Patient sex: M
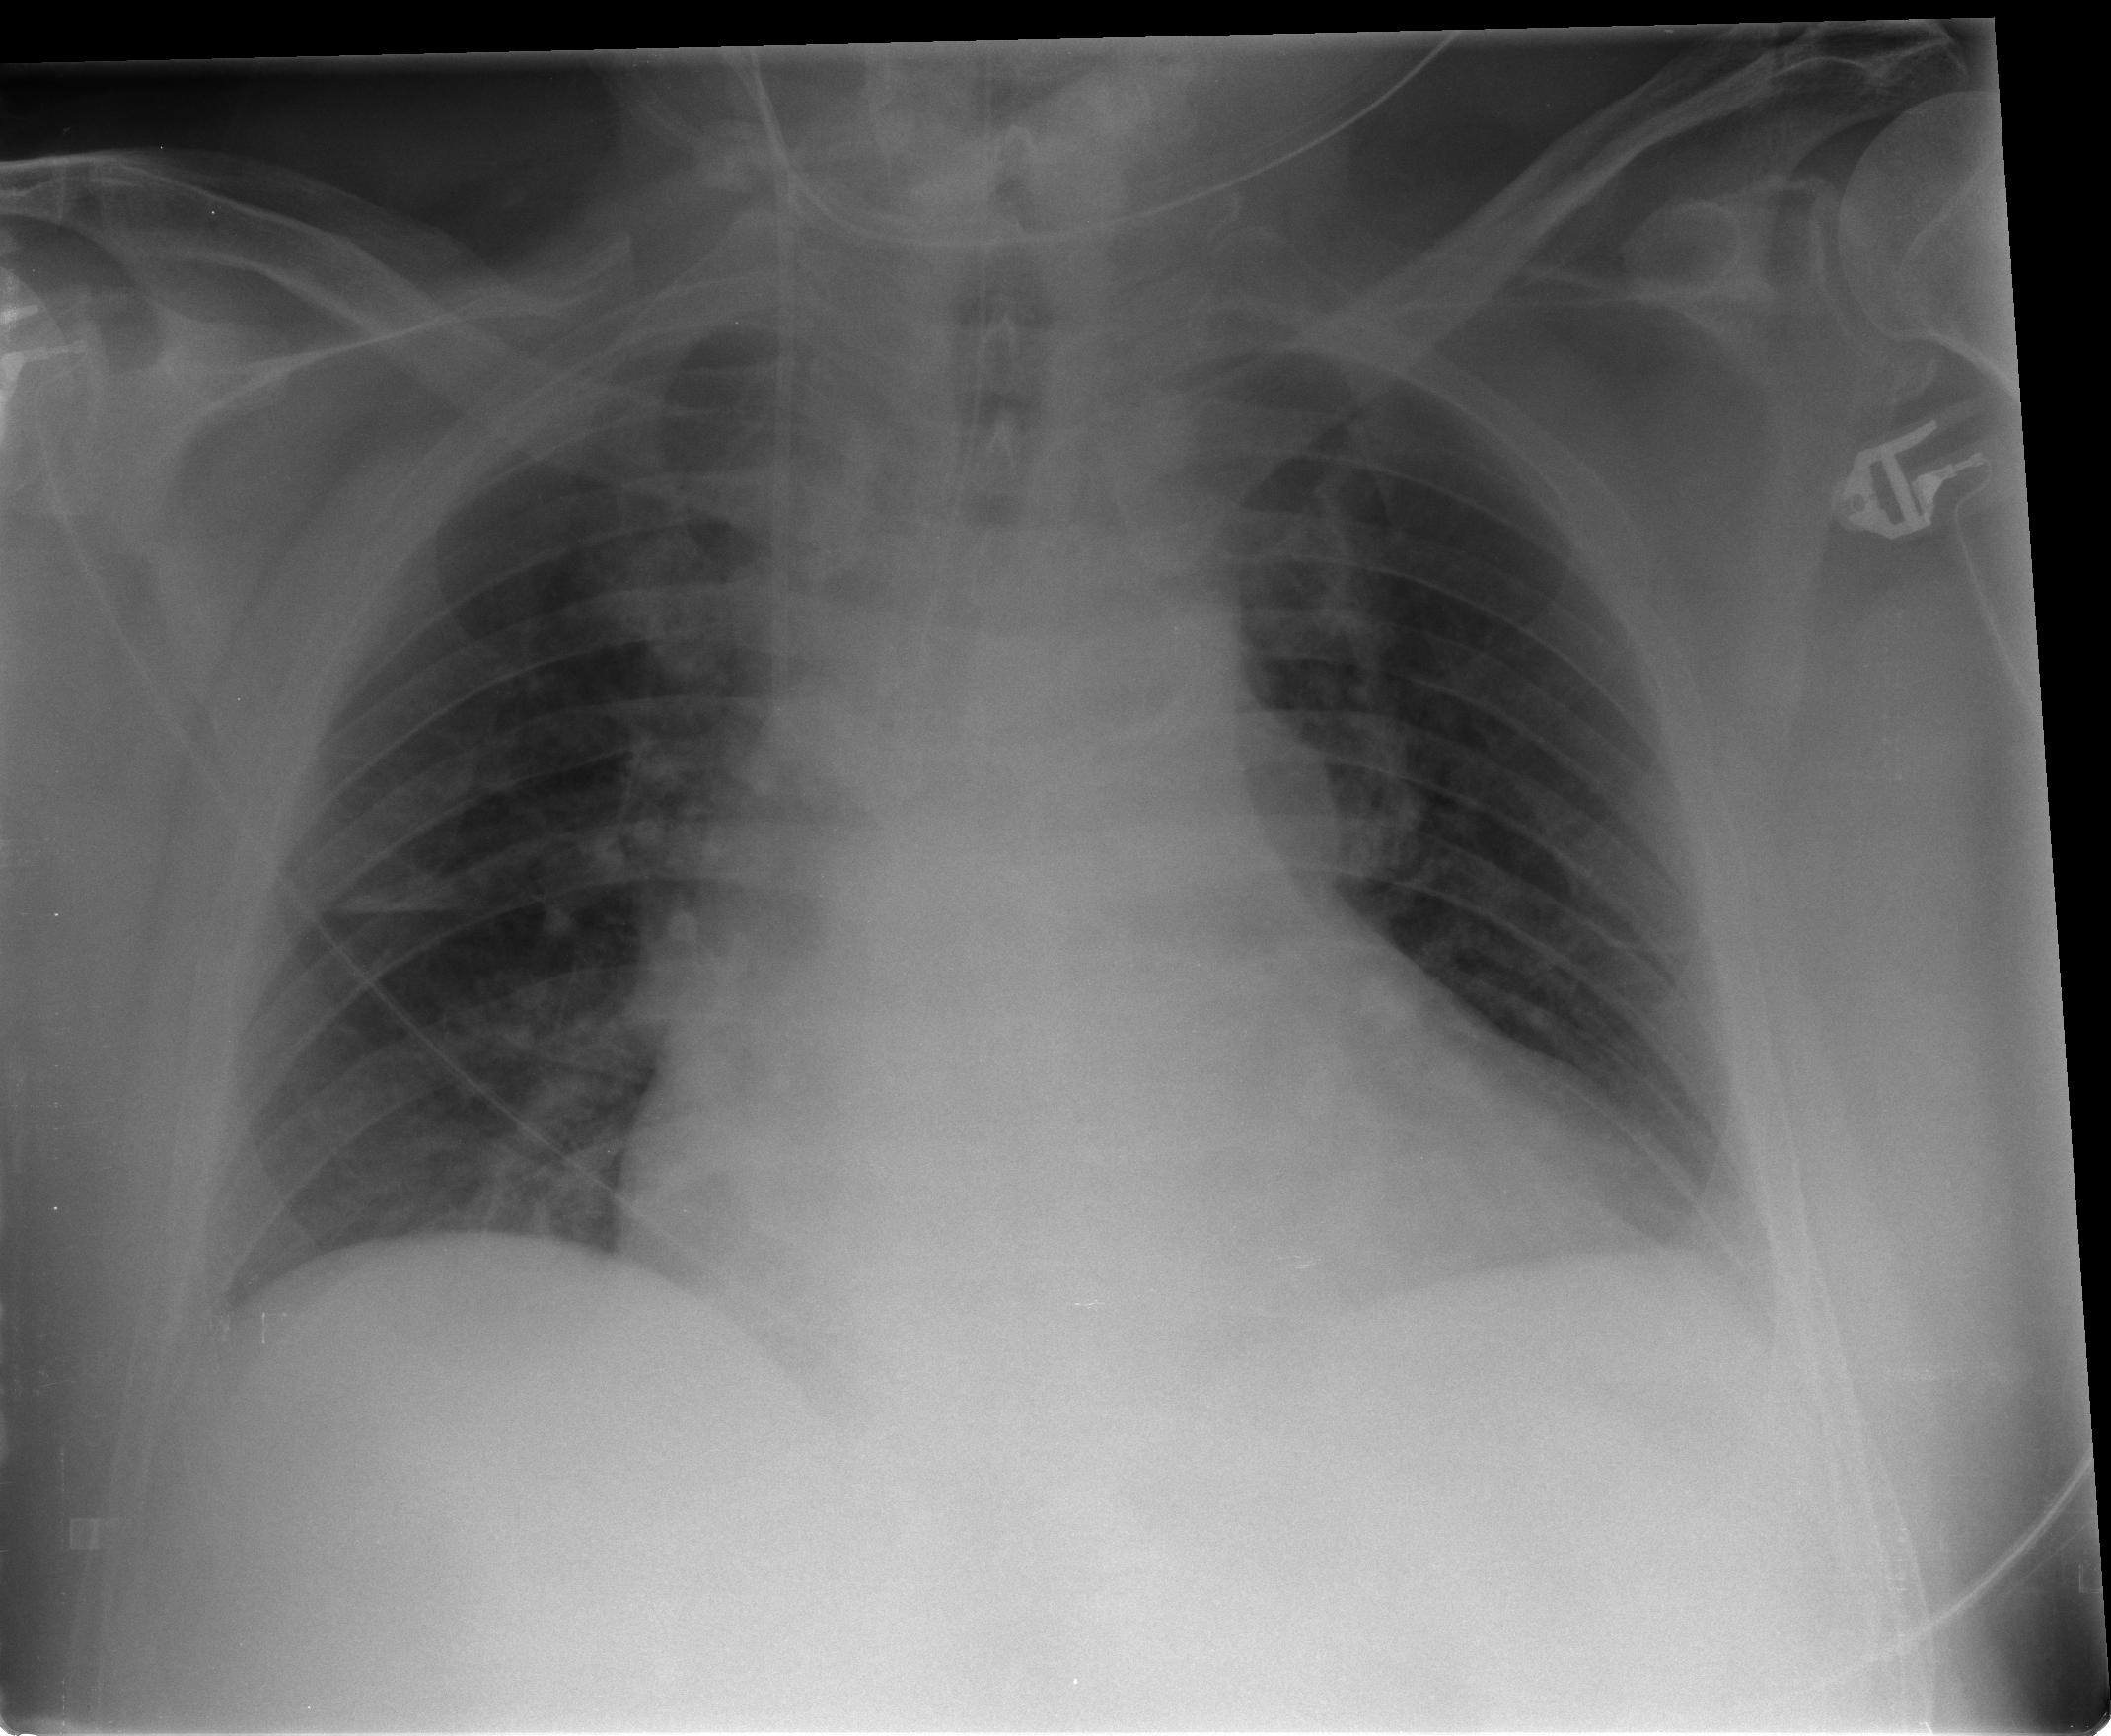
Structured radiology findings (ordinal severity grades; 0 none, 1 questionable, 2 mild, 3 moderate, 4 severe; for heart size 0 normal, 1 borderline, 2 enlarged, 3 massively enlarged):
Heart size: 2
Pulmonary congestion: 2
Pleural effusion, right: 0
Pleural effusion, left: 2
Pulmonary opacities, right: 0
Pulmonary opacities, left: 0
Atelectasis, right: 2
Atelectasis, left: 2